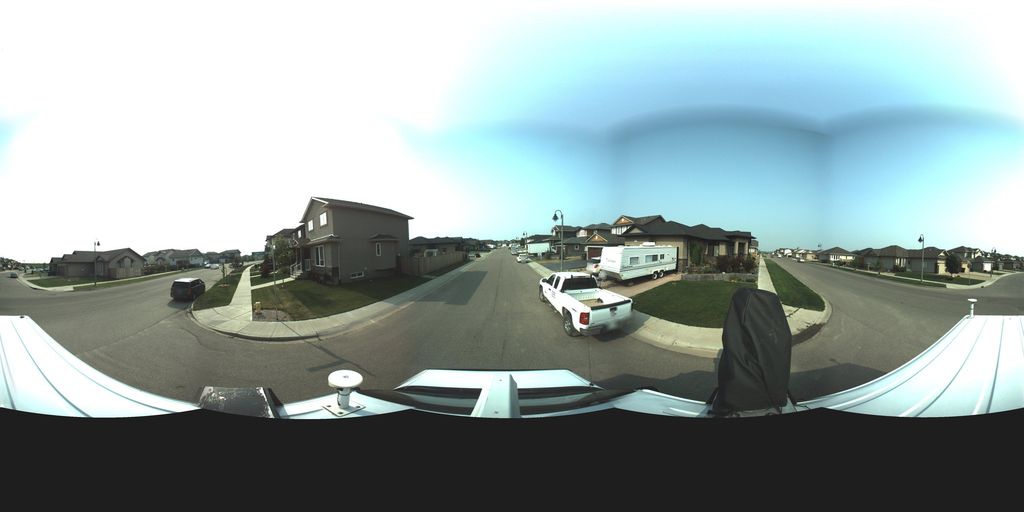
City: saskatoon